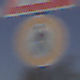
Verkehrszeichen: VerbotFussgaenger
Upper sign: Arbeitsstelle
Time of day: Midday
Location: Outdoor (Nature)
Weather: Clear
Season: NotSpecified
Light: Natural